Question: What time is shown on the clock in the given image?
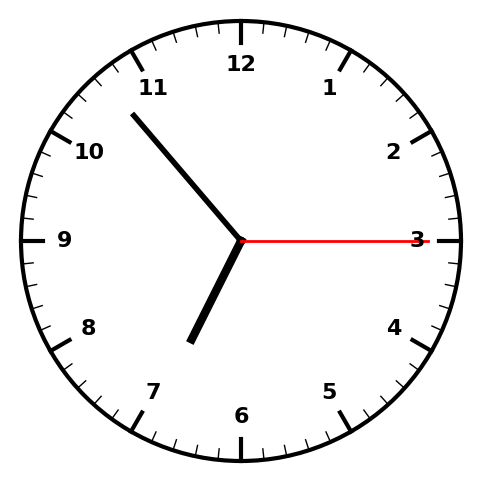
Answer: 06:53:15